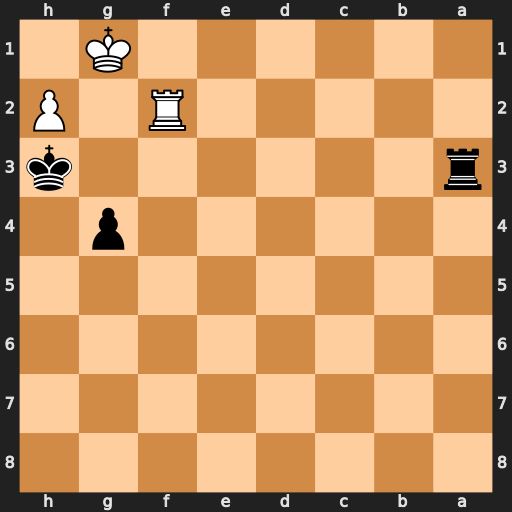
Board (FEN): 8/8/8/8/6p1/r6k/5R1P/6K1
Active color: b
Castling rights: -
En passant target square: -
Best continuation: Ra1+ Rf1 Rxf1+ Kxf1 Kxh2